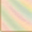
Piece: xx